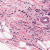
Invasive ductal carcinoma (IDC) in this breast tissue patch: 1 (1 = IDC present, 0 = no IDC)